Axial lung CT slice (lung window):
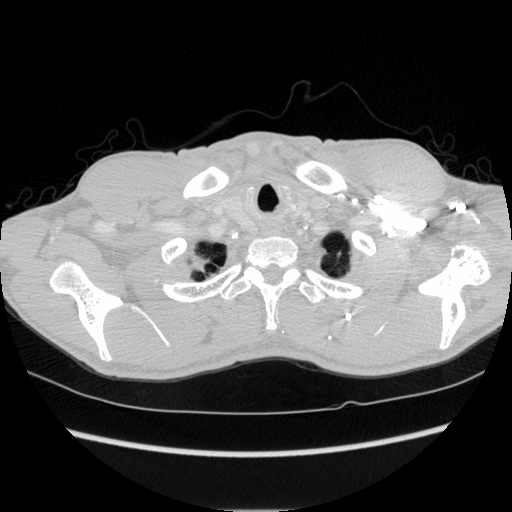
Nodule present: no